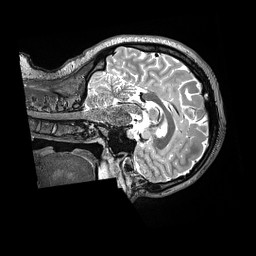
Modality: T2w
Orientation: sagittal
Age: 20
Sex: female
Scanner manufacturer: siemens
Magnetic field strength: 3 T
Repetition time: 3.2 s
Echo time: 0.564 s